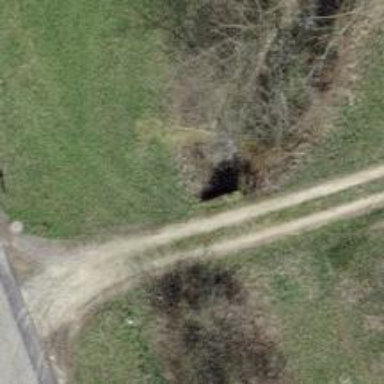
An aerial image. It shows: There is tunnel.